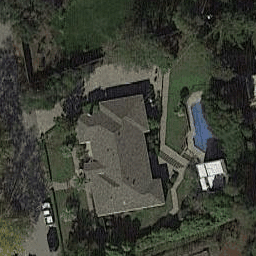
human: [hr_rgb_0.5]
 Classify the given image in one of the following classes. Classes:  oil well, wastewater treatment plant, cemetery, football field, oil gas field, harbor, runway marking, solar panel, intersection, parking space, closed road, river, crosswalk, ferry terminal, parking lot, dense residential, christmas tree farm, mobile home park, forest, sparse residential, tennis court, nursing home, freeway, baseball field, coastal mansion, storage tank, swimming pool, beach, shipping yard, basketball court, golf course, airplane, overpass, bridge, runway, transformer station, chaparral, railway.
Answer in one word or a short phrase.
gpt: sparse residential